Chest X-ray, PA view. Patient: 51 years old, sex M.
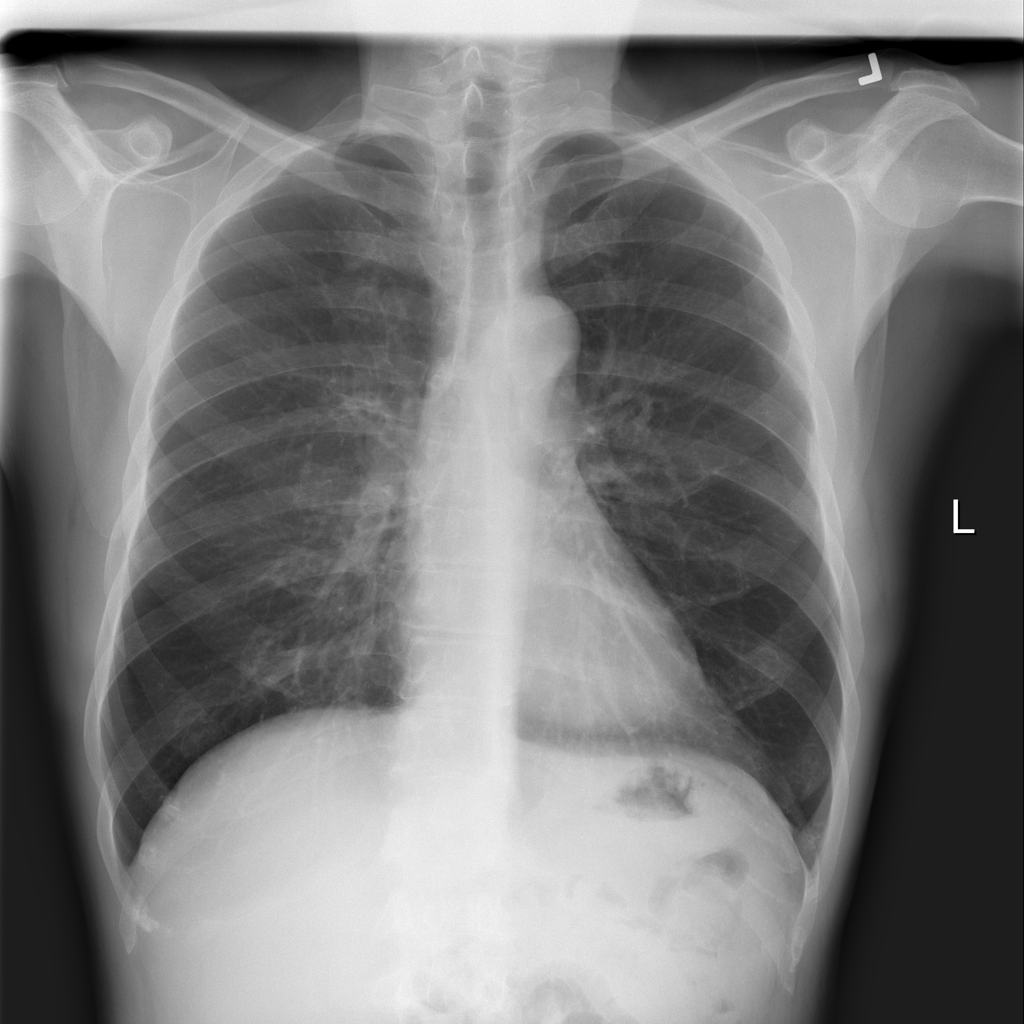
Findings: No Finding